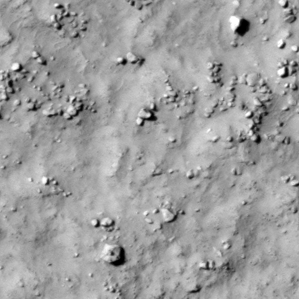
Label: non_frost